Question: Below is a small html page that looks different in Chrome vs Firefox browsers.
Could anybody please explain why it looks different in Chrome if create an html document locally and open this document via Chrome ()?
'''
<!DOCTYPE html>
<html>
<head>
<title>CCCC</title>
<style>
body * {
text-rendering:optimizeLegibility;
}
body,html {
font-family:Arial,Helvetica,sans-serif;
}
#lesu-tab ul li {
list-style:none;
font-size:14px;
font-weight:700;
float:left;
}
#lesu-tab ul li a {
border:1px solid #888;
display:block;
}
.buggy{
font-size:12px;
}
</style>
</head>
<body>
<div id="lesu-tab">
<ul>
<li><a href="http://www.example.com/">Link1</a></li>
<li><a href="http://www.example.com/">Link2</a></li>
<li><a class="buggy" href="https://www.example.com/">A ABC DEFGHIJ</a></li>
</ul>
</div>
</body>
</html>
'''
What makes me even more surprised is that if you change the font size from 12px to 11px or 13px for 'class="buggy"', Chrome displays it not in two lines, but in one - normally.
Also, if you remove one or another one of any css properties on the page, it is displayed in one line as well. That's unclear for me why is this happening?
Is this a bug?
Any ideas how to fix it without removing css properties?
And of course the code above is just less than 1% of a huge html page that causes this issue.
Thank you.
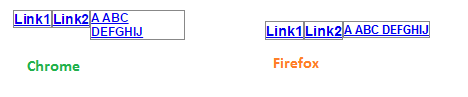
Answer: You can work around the issue by using non-breaking spaces, as in
'''
<li><a class="buggy" href="https://www.example.com/">A&nbsp;ABC&nbsp;DEFGHIJ</a></li>
'''